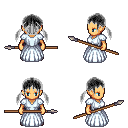
a pixel art fantasy rpg character, female body template, human, tanned skin, underdress, magenta pants, gray twin-tailed hairstyle, maroon shoes, spear, four views (front, back, left, right), 2x2 character sprite sheet, small pixel art, hard edges, no anti-aliasing